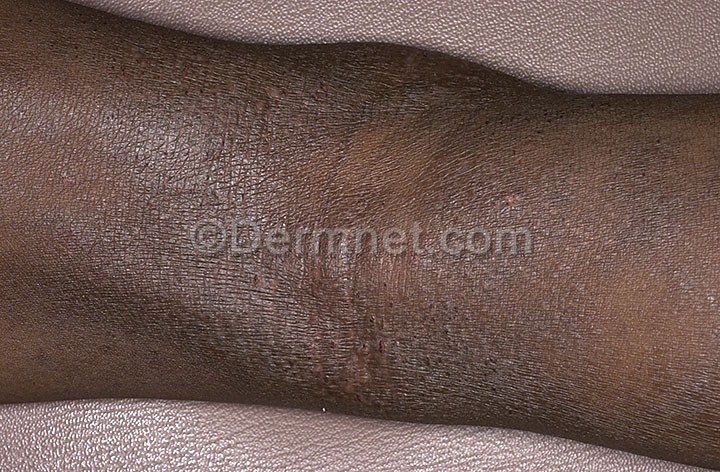
Disease: Atopic Dermatitis Photos